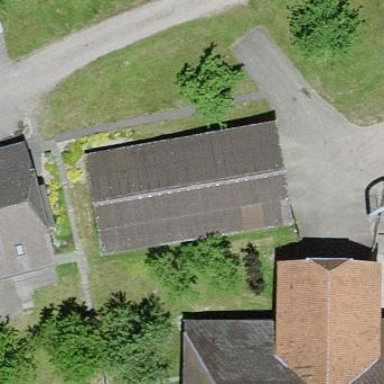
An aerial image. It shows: Shed building.